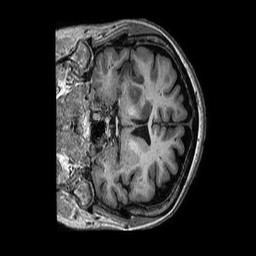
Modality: T1w
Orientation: coronal
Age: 70
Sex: female
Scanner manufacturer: philips
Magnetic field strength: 3 T
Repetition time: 0.006575 s
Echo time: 0.002957 s